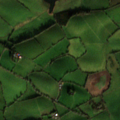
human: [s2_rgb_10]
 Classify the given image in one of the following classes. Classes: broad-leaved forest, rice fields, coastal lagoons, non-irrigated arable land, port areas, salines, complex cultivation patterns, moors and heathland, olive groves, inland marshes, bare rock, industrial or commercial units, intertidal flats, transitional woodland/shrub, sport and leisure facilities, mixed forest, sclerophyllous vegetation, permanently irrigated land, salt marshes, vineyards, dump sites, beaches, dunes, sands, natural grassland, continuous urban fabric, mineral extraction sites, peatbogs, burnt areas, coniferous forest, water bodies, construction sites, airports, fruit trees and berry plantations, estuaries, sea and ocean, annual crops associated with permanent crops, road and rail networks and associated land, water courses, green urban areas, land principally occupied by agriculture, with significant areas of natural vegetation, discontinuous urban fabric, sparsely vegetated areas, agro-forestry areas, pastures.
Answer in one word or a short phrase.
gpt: pastures